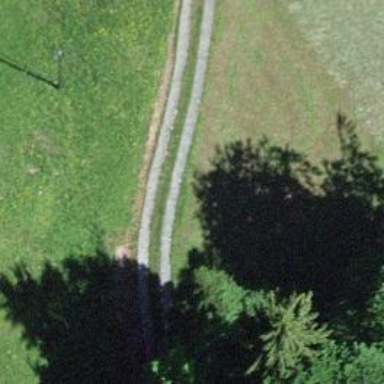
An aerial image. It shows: Track with concrete surface. The track type is grade 4.